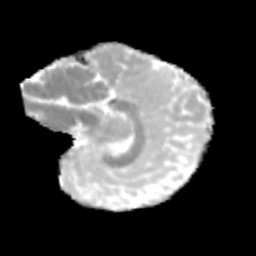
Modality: MD
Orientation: sagittal
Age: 12
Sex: male
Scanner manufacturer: siemens
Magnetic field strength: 3 T
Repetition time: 3.8 s
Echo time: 0.07 s